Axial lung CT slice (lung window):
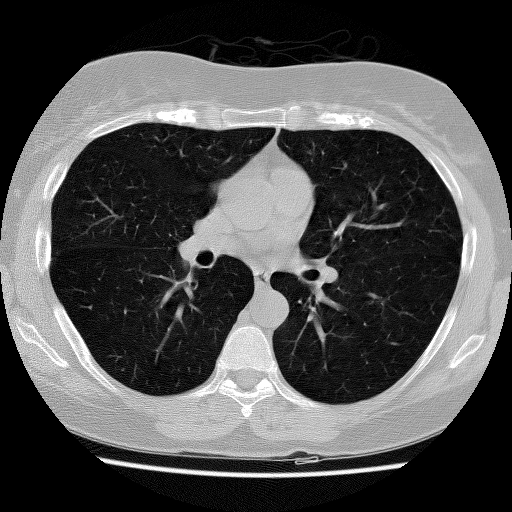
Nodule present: no